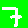
Digit: 7